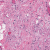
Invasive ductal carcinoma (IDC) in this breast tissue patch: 1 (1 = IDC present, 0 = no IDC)